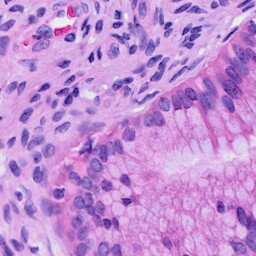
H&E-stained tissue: Cervix